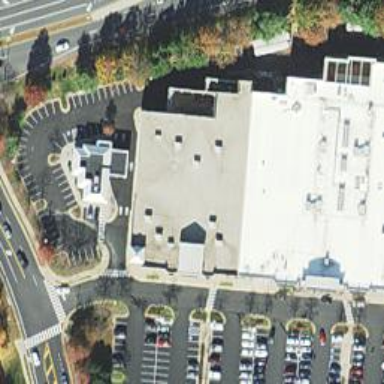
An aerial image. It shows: Retail building.